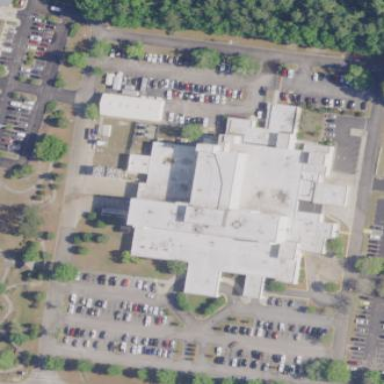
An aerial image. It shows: Healthcare facility identified as hospital.